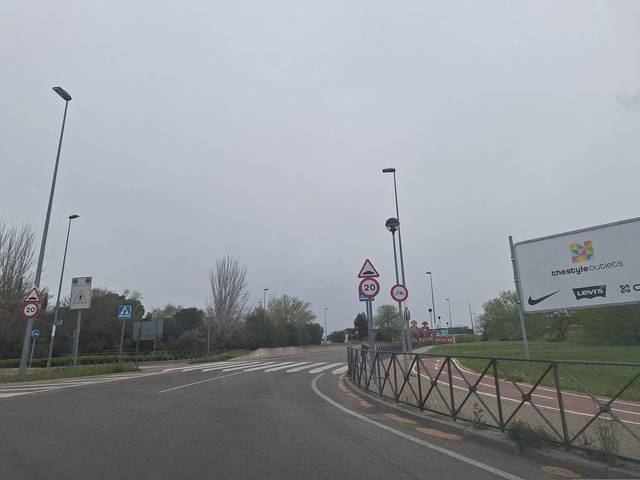
Region: Spain
Coordinates: 40.356, -3.773